Question: In the project I'm working I need to show a context menu in some activities, where in addition to the item name we want to display some descriptive text about the action.
This implies having each menu item (possibly) show multiple lines of text, and for the descriptive text to be a different color than the title.
This is much better explained in the attached image.

I've done some reasearch before creating this question but couldn't find anything that works for this puspose. Thus any input on the matter, whether it's possible or not or how to accomplish it is more than welcome :)
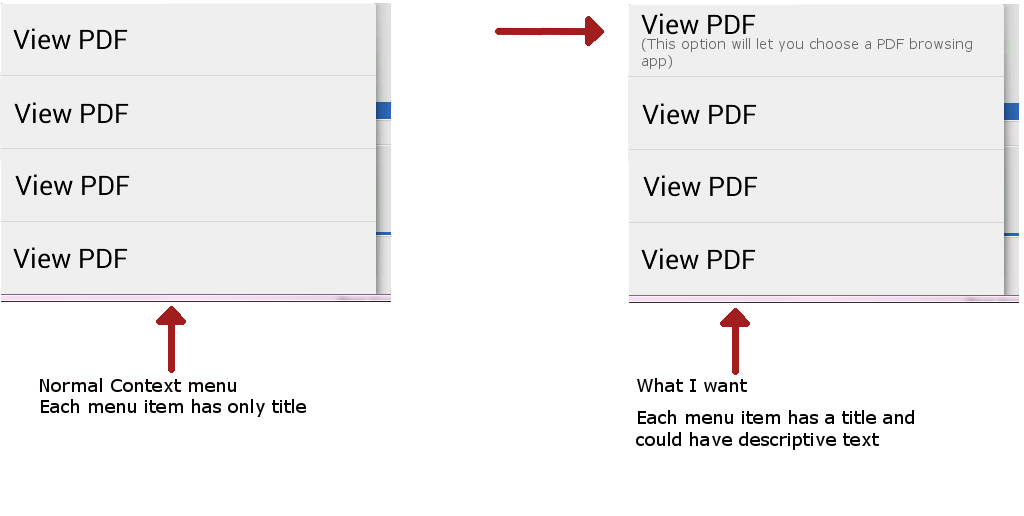
Answer: The short answer is yes, but the long answer is not easily. It will require digging into the Android source code a bit and doing a fair amount of research. It depends how important that extra text is.
If you're interested, check out <URL> which sort of walks through some important parts of the source code. It doesn't specifically answer your question, but it should at least point you in the right direction to start looking.
One last possibility if you didn't want to do that but were desperate for something other than plain text would be to use the Menu icon property to display either a descriptive image rather than text, or an image which contains text. However, context menus do not support icons so you'd have to rethink your UI and whether or not that would cause a problem.
Sorry that this probably wasn't the kind of answer you were hoping for!